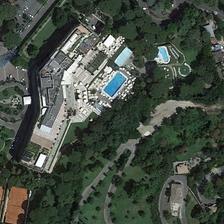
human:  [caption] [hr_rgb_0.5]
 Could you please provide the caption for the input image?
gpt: we can see a resort in which is a ploygon building with two swimming pools and sports field among lawns trees and paths .

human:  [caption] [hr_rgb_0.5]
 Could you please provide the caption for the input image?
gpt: we can see a resort in which is a ploygon building with two swimming pools and sports field among lawns trees and paths .

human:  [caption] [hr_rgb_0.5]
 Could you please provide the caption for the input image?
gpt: we can see a resort in which is a ploygon building with two swimming pools and sports field among lawns trees and paths .

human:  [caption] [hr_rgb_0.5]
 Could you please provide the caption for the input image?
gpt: rows of lush trees stands next to this smart resort with a swimming pool in it .

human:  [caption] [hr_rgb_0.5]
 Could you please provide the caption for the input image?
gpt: many green trees and several buildings are in a resort with two swimming pools .